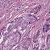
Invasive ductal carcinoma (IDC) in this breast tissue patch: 1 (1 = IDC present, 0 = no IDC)